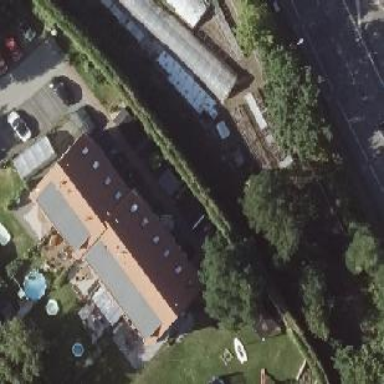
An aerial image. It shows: Residential building with gabled roof.